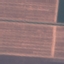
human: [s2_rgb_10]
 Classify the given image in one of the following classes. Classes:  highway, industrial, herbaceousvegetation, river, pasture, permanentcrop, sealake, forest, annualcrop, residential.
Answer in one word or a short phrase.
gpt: AnnualCrop